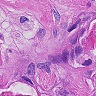
Metastatic tissue present: yes